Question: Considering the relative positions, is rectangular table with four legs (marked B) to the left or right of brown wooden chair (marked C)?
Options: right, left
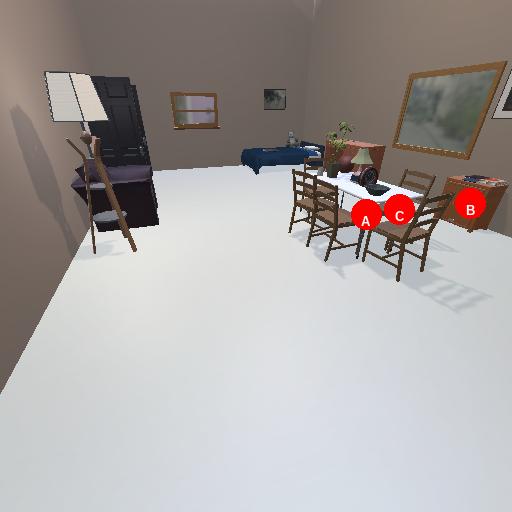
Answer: right